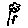
Label: flower